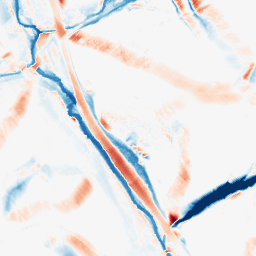
Category: morphological
Decomposition family: morphological_diamond
Decomposition parameters: operation: average
radius: 15
Upsampling method: quintic
Upsampling parameters: scale: 2
Upsampling scale: 2